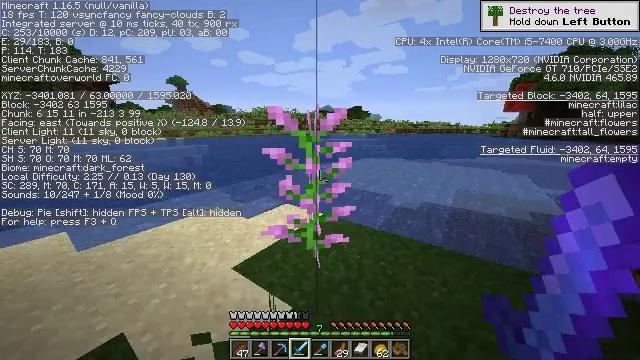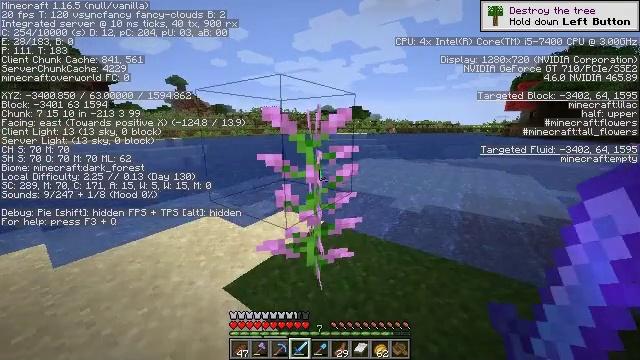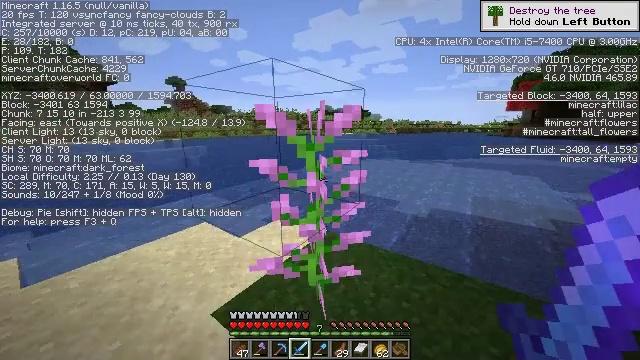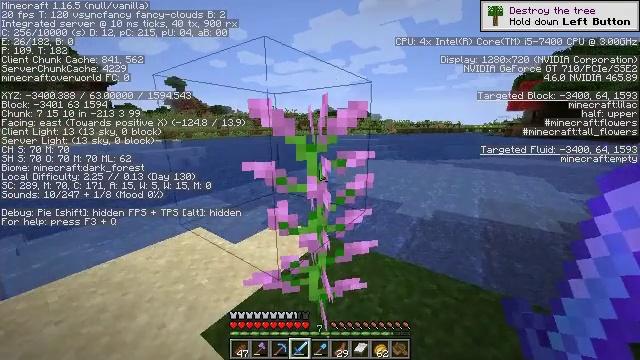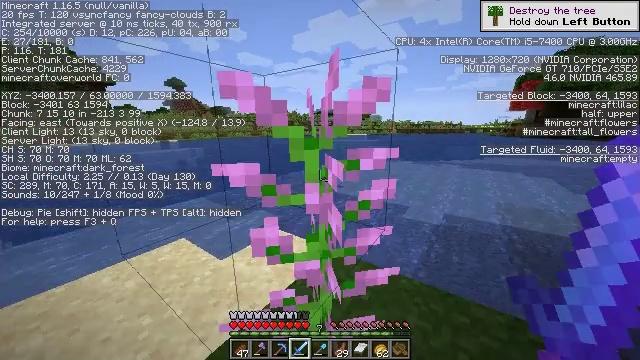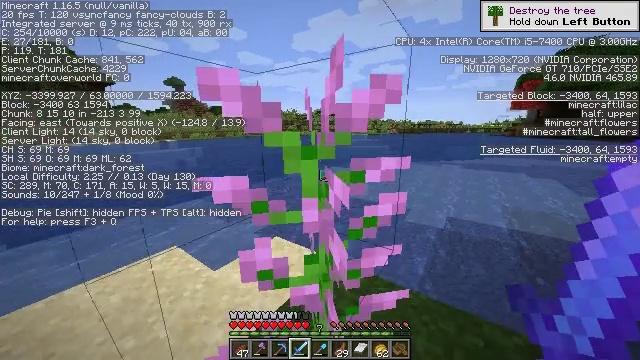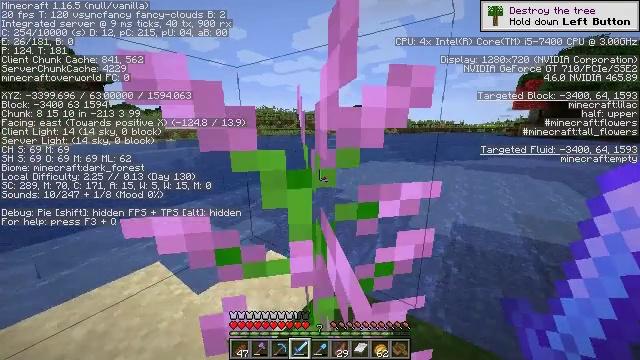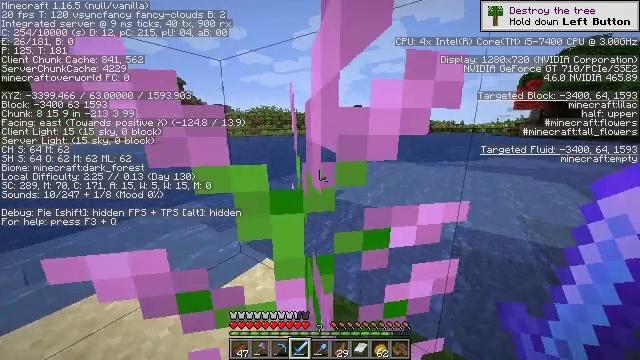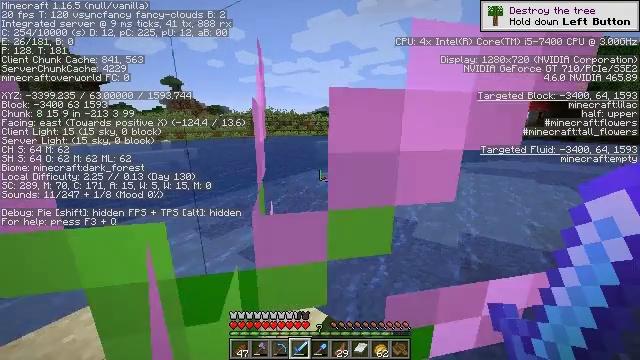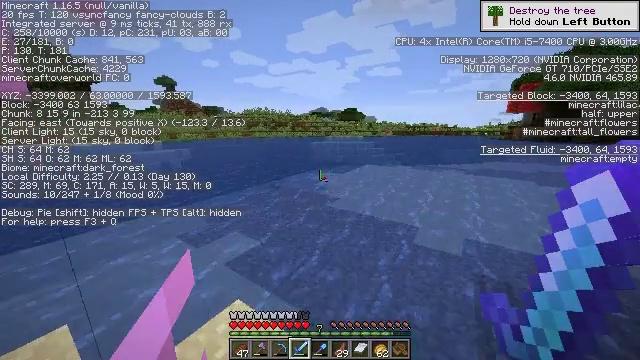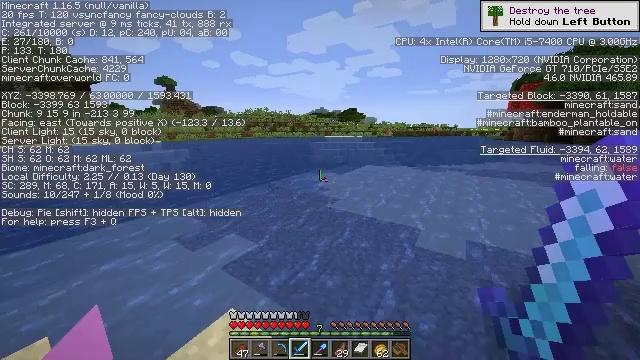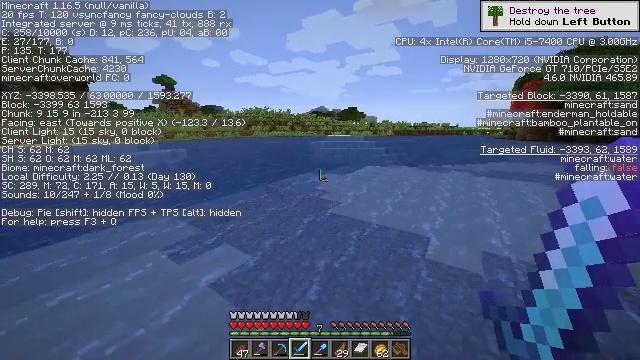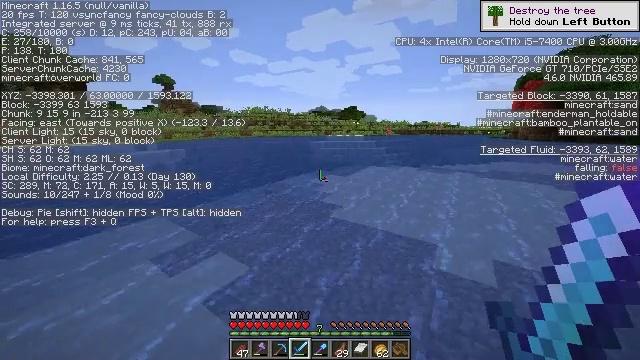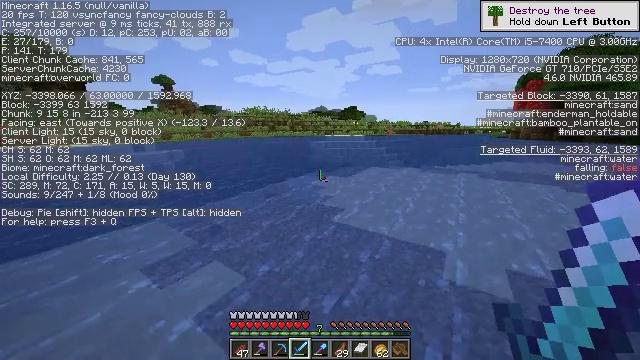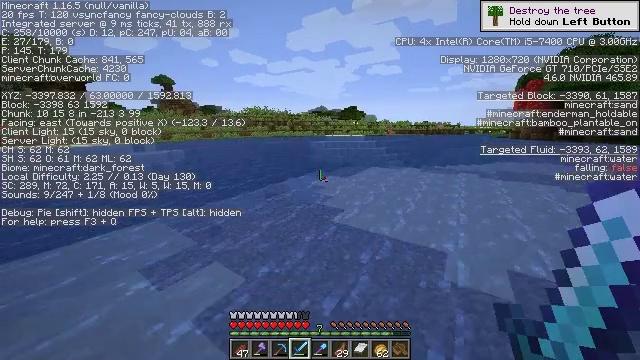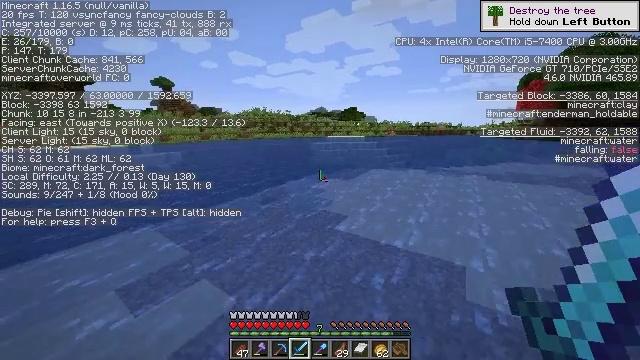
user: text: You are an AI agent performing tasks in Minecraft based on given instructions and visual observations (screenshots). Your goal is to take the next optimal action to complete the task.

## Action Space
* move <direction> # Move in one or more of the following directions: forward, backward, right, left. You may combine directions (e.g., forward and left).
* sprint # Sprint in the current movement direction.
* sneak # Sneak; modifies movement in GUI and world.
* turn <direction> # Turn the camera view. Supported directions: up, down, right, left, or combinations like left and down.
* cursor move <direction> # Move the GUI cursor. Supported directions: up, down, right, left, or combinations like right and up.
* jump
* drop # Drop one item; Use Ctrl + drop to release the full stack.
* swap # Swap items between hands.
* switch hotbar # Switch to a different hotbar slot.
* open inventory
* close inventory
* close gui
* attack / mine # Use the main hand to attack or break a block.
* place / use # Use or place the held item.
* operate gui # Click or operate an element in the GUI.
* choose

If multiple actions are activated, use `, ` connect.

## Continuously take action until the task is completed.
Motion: motion action
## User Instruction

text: Kill mobs.
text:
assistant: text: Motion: move forward, sprint
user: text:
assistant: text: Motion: move forward, sprint
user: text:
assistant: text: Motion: move forward
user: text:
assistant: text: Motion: move forward
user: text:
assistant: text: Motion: move forward
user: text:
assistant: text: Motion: move forward
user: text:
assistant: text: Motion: move forward
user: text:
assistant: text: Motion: move forward
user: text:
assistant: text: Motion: move forward, turn right
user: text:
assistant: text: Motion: move forward
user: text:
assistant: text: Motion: move forward
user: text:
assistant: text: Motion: move forward
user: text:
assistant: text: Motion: move forward
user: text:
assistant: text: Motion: move forward
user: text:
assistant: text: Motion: move forward
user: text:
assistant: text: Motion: move forward
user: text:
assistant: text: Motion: move forward, jump
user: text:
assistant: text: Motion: move forward, jump
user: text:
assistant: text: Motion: move forward, jump
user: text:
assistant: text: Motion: move forward, jump
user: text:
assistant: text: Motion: move forward, jump
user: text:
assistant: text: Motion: move forward, jump
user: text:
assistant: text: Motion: move forward, jump
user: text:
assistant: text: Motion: move forward, jump
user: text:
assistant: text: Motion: move forward, turn left, jump
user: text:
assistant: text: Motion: move forward, turn left, jump
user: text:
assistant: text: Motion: move forward, turn left, jump
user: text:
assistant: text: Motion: move forward, turn left, jump
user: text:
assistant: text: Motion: move forward, turn left, jump
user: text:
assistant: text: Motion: move forward, sprint, jump